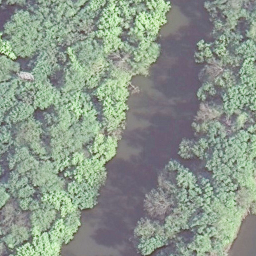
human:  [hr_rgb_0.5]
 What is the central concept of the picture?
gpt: river